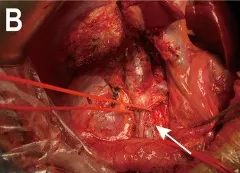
Images of the operation and the MRI reexamination after surgery. Shows the sutured inferior vena cava, and . Arrows in (A, B) figures indicate the position described above.
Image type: medical_photograph (other_medical_photograph)